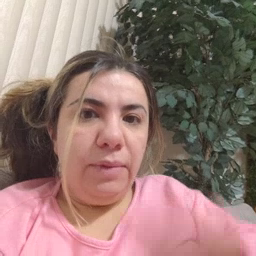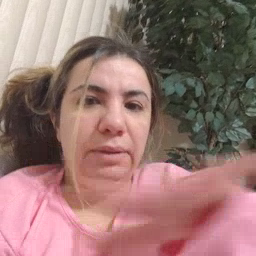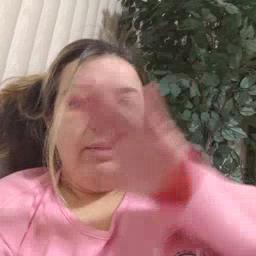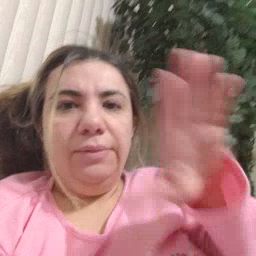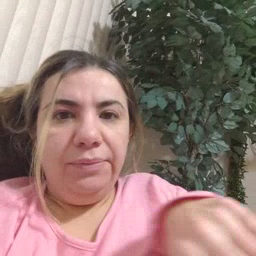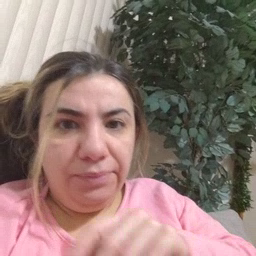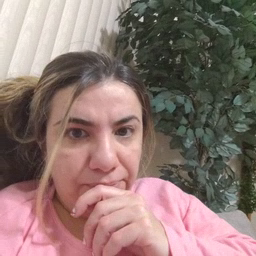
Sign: clean